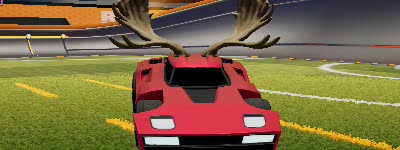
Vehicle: breakout